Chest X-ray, AP view. Patient: 60 years old, sex M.
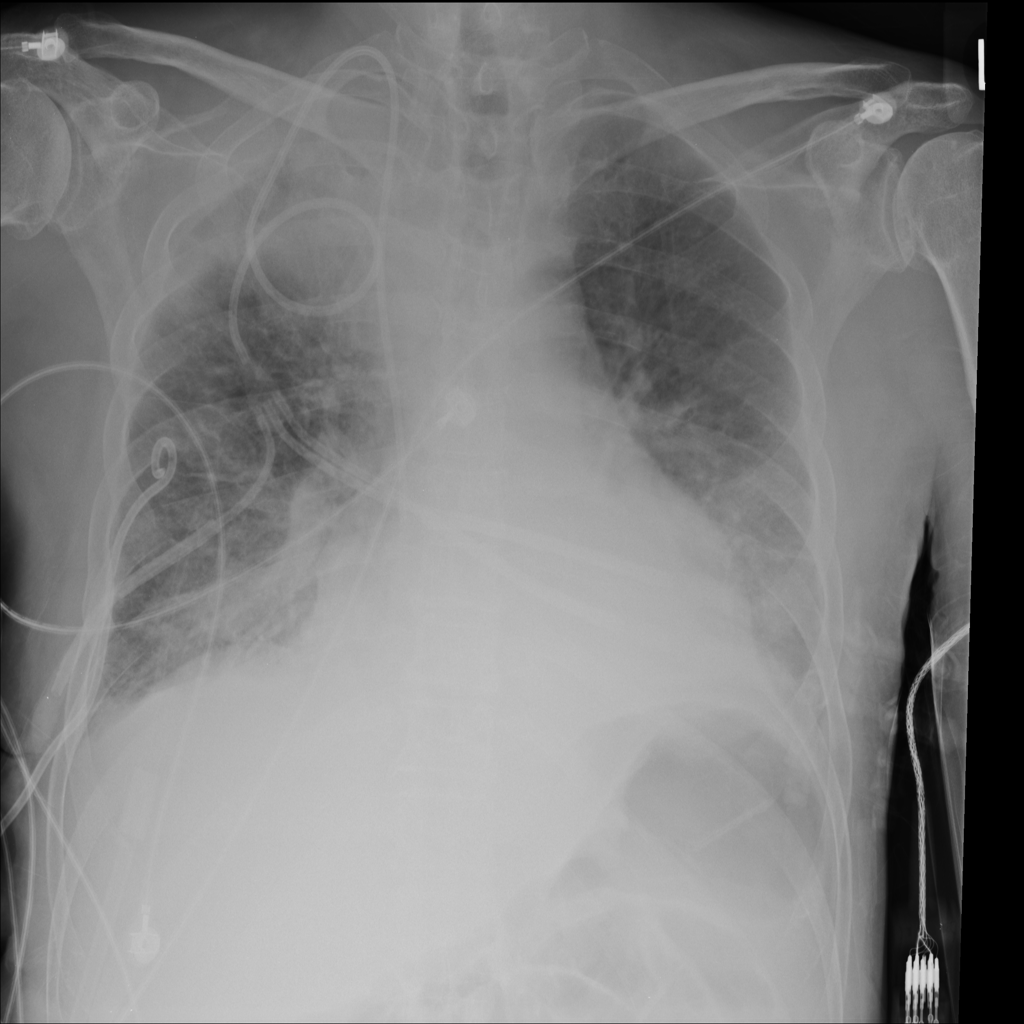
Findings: No Finding